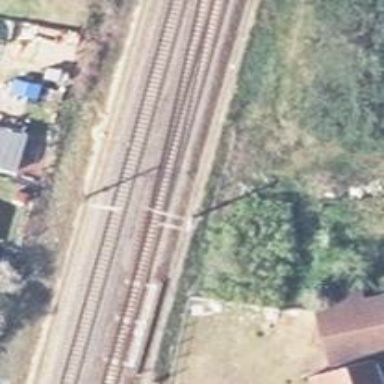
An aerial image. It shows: Railway track with contact line for electrification.